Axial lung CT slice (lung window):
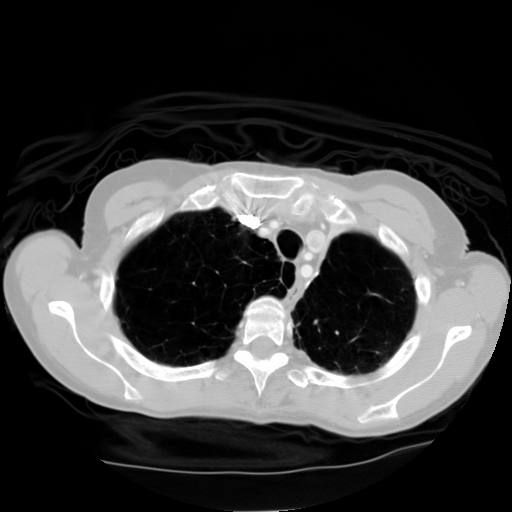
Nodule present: no